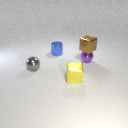
small blue metal cylinder to the right of small gray metal sphere